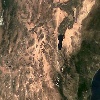
Label: land